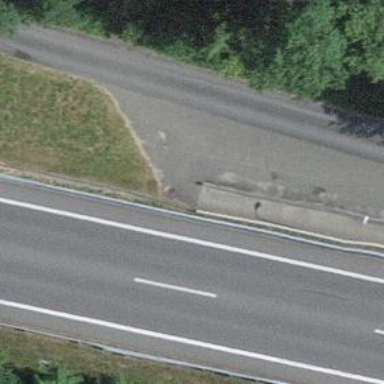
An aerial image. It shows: Cycleway.